Field crop: tomato
Growth stage: 1
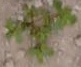
Species: portulaca